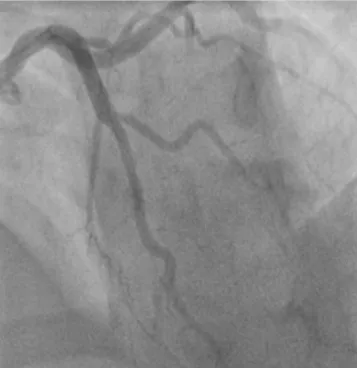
(B) Same lesion after PTCA, primary PCI, and aspiration thrombectomy to the left anterior descending artery. . PTCA: percutaneous transluminal coronary angioplasty, PCI: percutaneous coronary intervention.
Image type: radiology (x_ray)